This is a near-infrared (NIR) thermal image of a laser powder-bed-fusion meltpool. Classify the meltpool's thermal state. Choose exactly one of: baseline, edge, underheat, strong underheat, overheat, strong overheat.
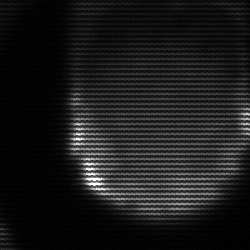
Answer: edge